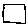
Label: square